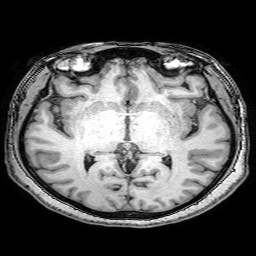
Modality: T1w
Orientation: coronal
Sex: female
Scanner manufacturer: philips
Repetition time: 0.008217 s
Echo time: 0.0038 s